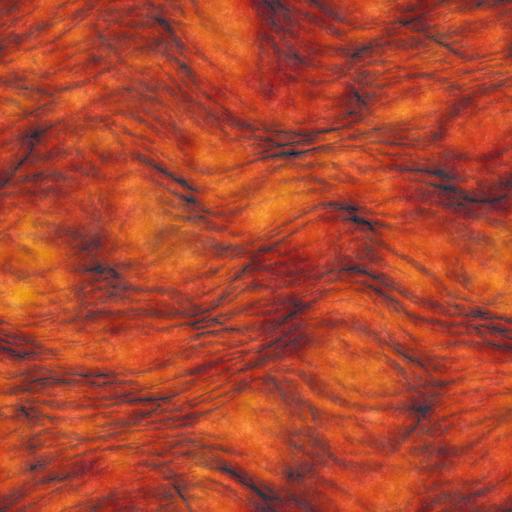
Tags: fire lava magma vulcan